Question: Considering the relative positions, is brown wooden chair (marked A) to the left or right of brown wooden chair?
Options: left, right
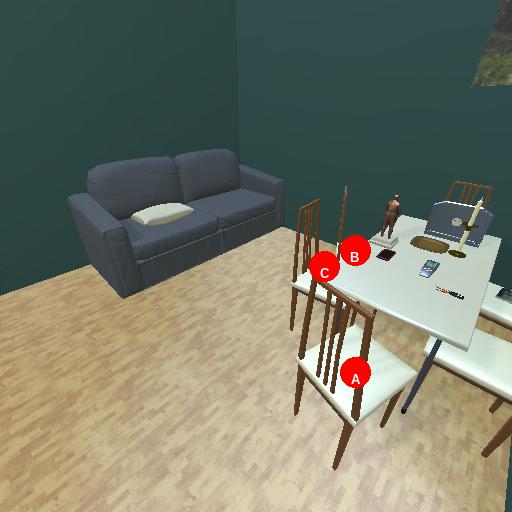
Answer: left